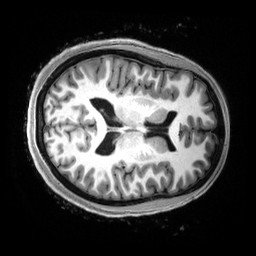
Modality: T1w
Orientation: axial
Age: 22
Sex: female
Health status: healthy
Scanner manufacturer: siemens
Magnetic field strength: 3 T
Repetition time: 2.5 s
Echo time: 0.00222 s